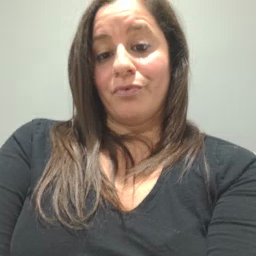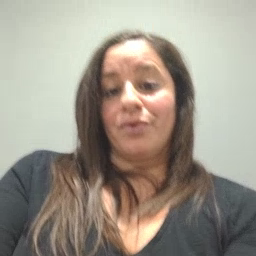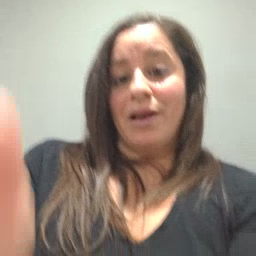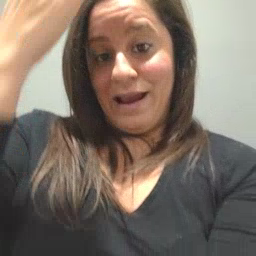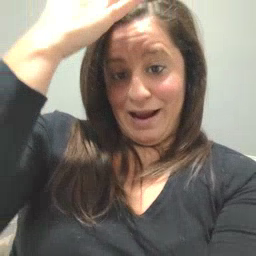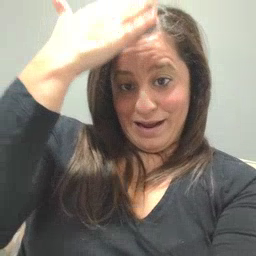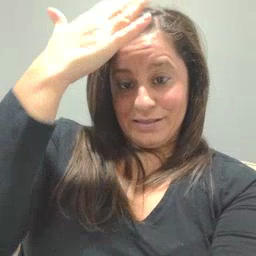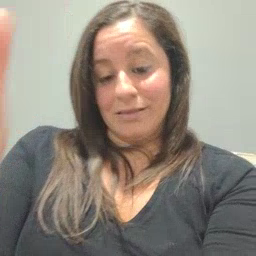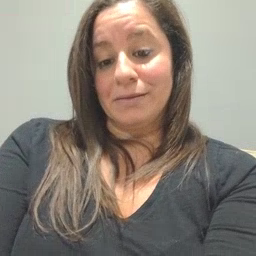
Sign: hat